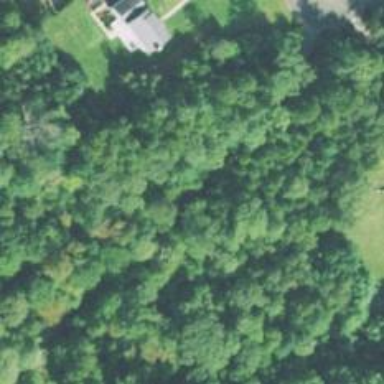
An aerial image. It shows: Residential driveway.